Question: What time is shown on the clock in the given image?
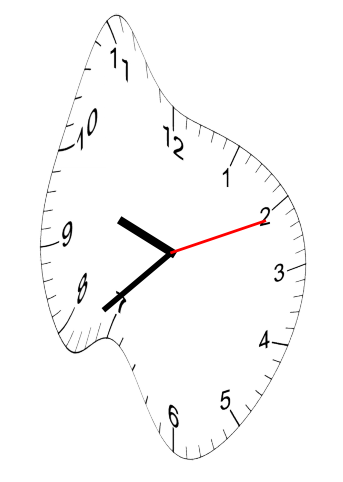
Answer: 09:38:11